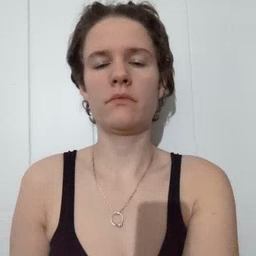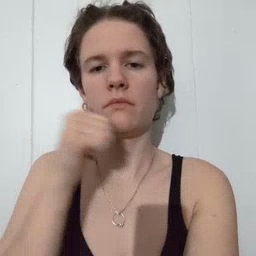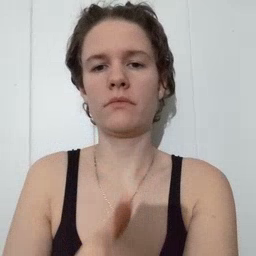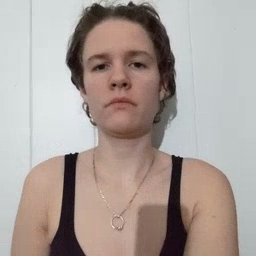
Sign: girl